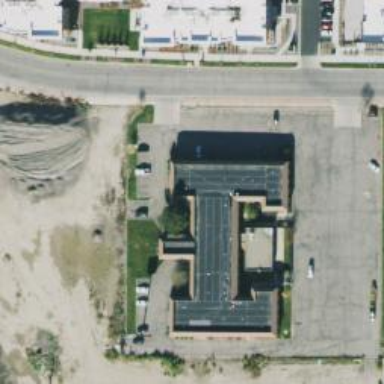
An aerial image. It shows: Motel building.